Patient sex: M
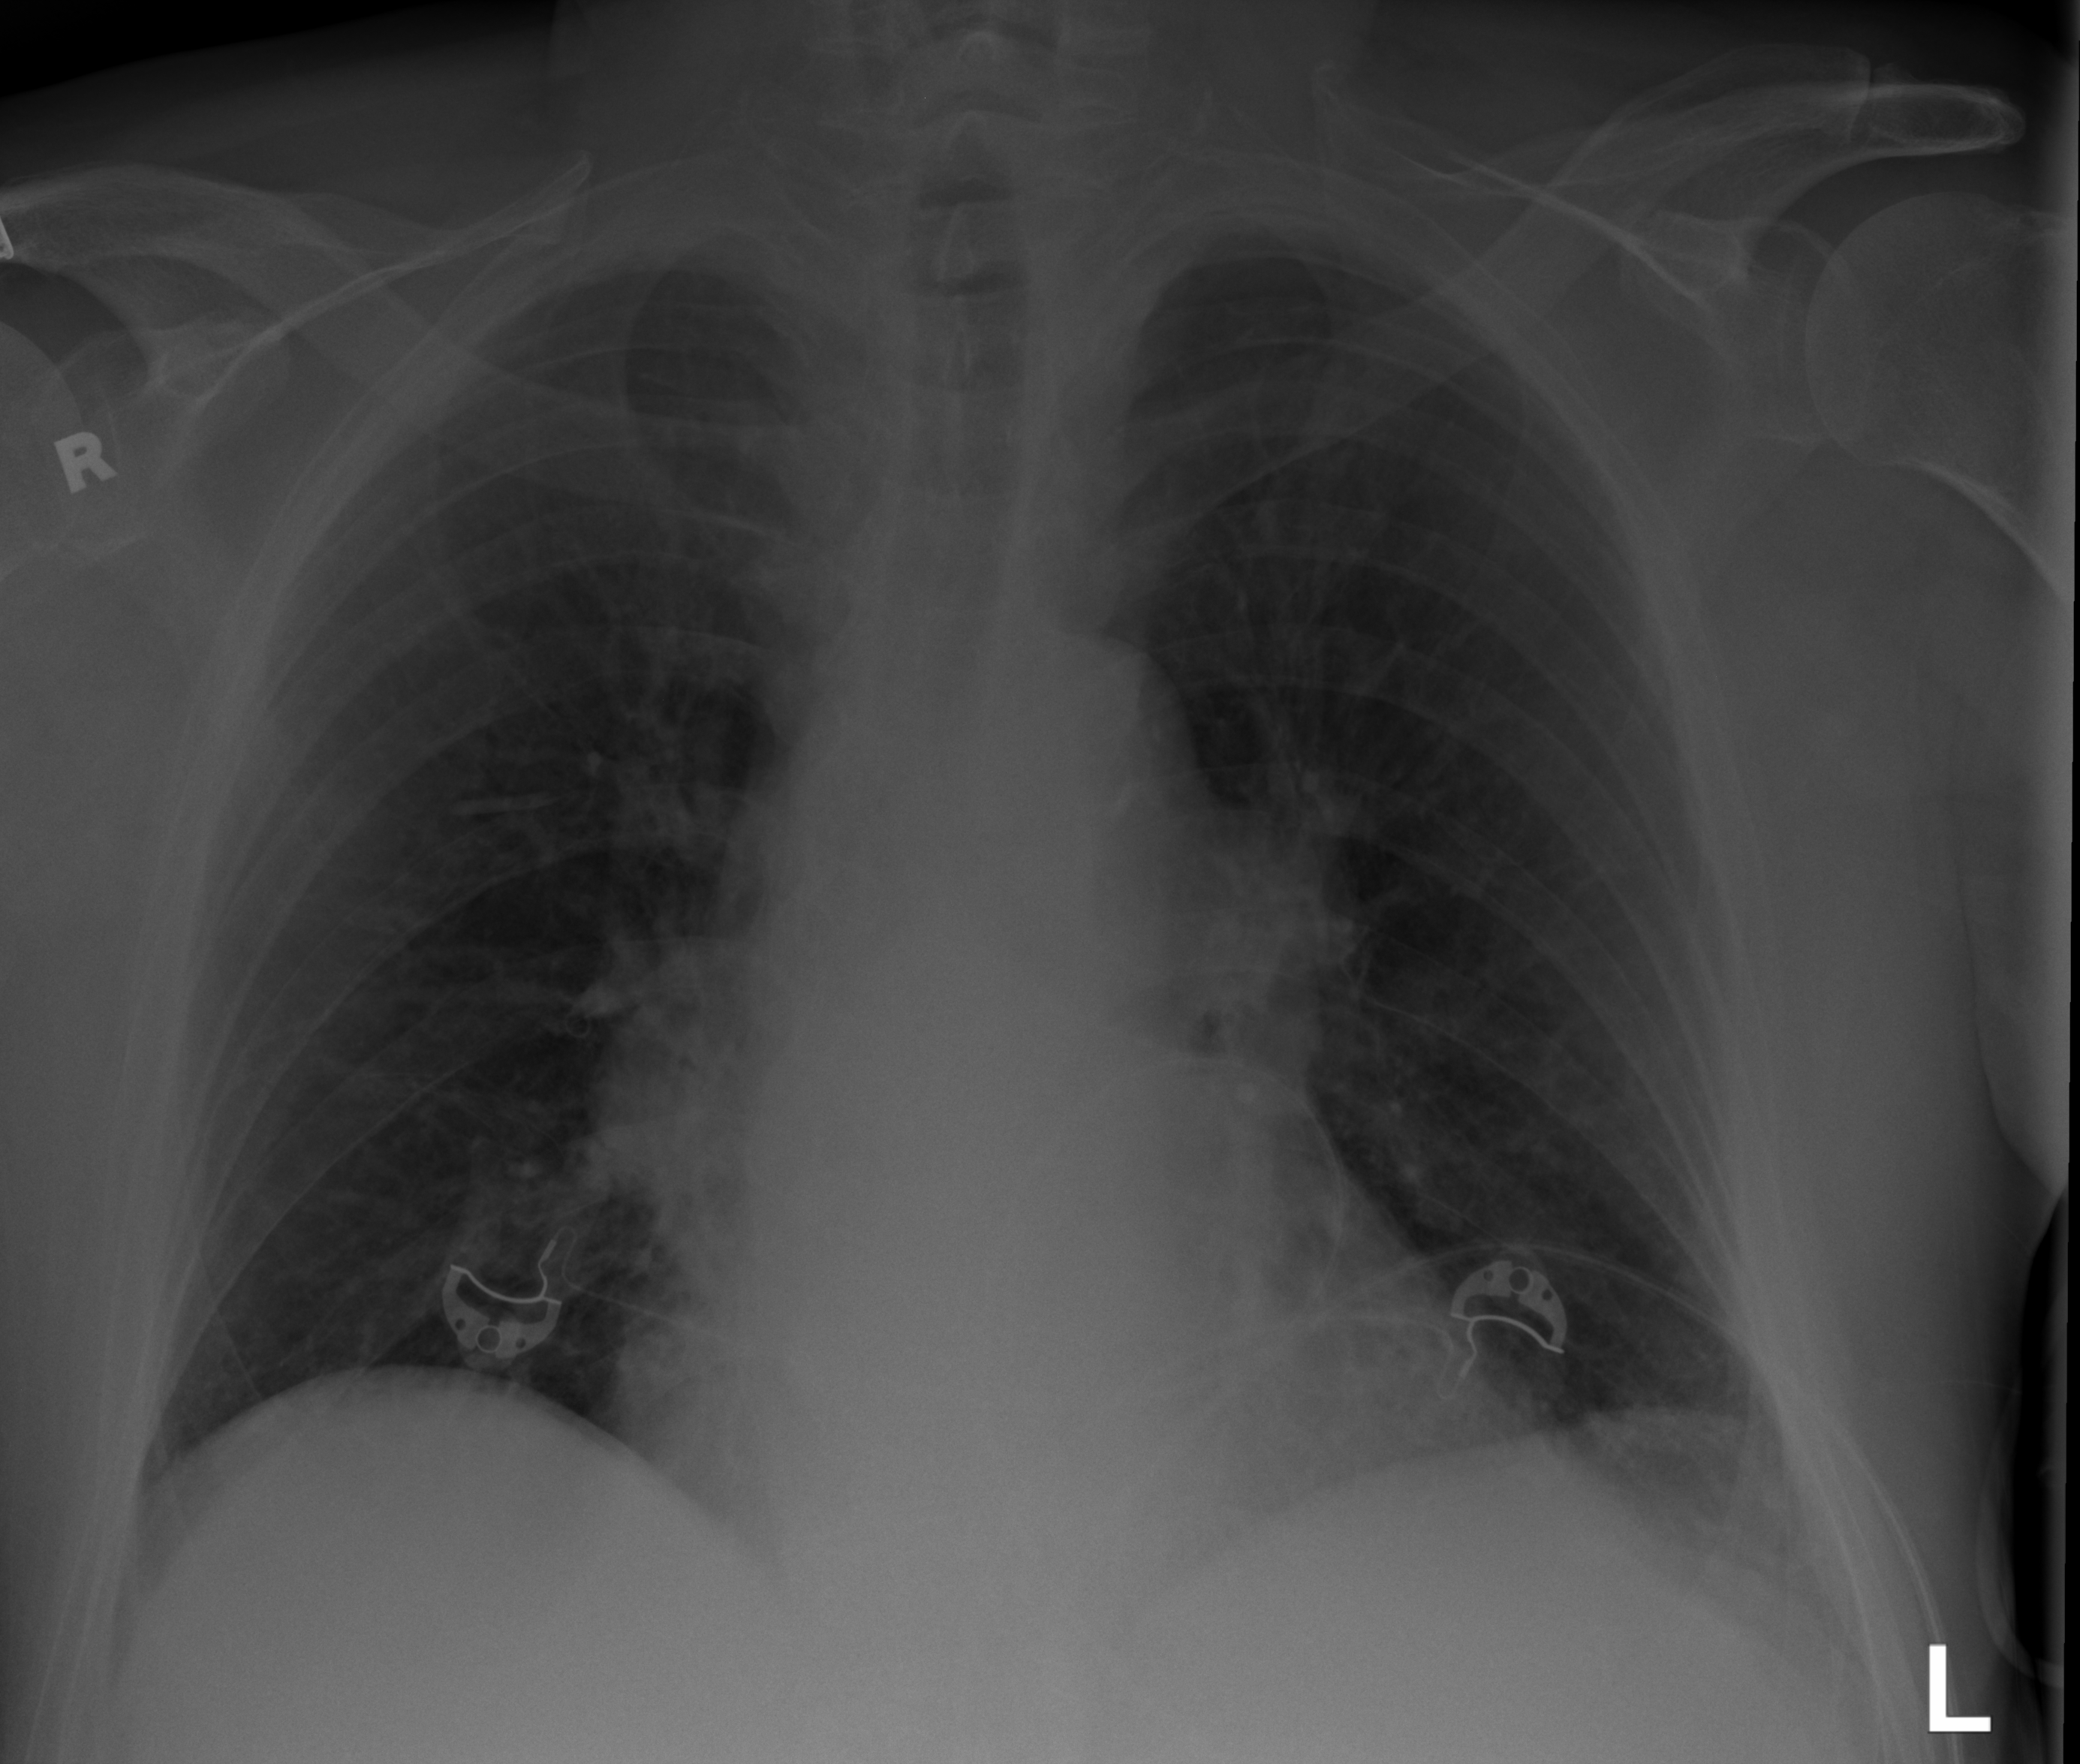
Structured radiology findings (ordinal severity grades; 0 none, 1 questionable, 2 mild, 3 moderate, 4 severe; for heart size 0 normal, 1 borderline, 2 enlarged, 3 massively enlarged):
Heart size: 0
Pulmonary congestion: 2
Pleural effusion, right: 0
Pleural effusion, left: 0
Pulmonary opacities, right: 0
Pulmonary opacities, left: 0
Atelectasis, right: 0
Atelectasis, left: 0